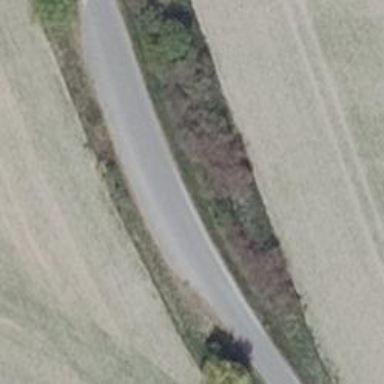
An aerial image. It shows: Passing place on the road.